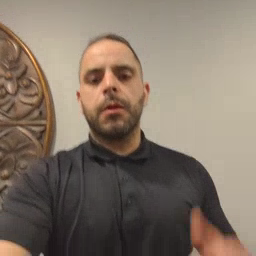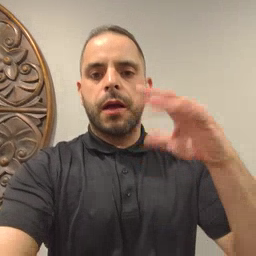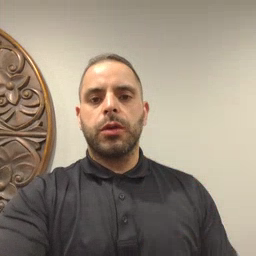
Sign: after